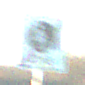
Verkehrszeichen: EndeFussgaengerzone
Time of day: SunriseSunset
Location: Outdoor (RoadRail)
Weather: PartlyCloudy
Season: NotSpecified
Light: Natural